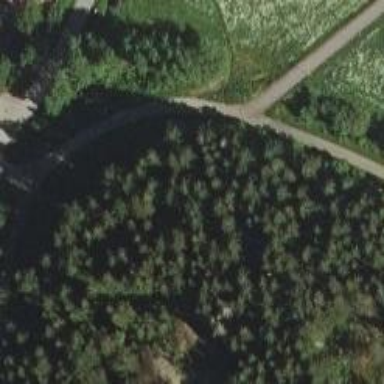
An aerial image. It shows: Path.